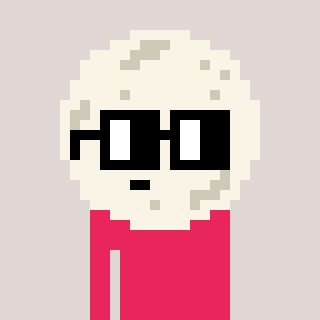
a pixel art character with square black glasses, a moon-shaped head and a redpinkish-colored body on a warm background